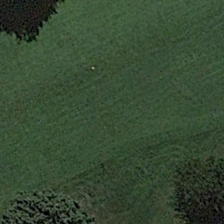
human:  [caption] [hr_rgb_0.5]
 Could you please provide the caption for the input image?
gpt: several green trees are near a piece of green meadow .

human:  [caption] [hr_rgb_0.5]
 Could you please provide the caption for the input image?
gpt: a linear pattern is on the green grass .

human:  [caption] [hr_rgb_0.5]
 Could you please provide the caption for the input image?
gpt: several green trees are near a piece of green meadow .

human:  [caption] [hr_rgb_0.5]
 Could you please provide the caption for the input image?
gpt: a green line is in the middle of the meadow .

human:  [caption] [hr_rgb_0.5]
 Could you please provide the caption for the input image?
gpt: a linear pattern is on the green grass .